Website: bh-photo
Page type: address-validator
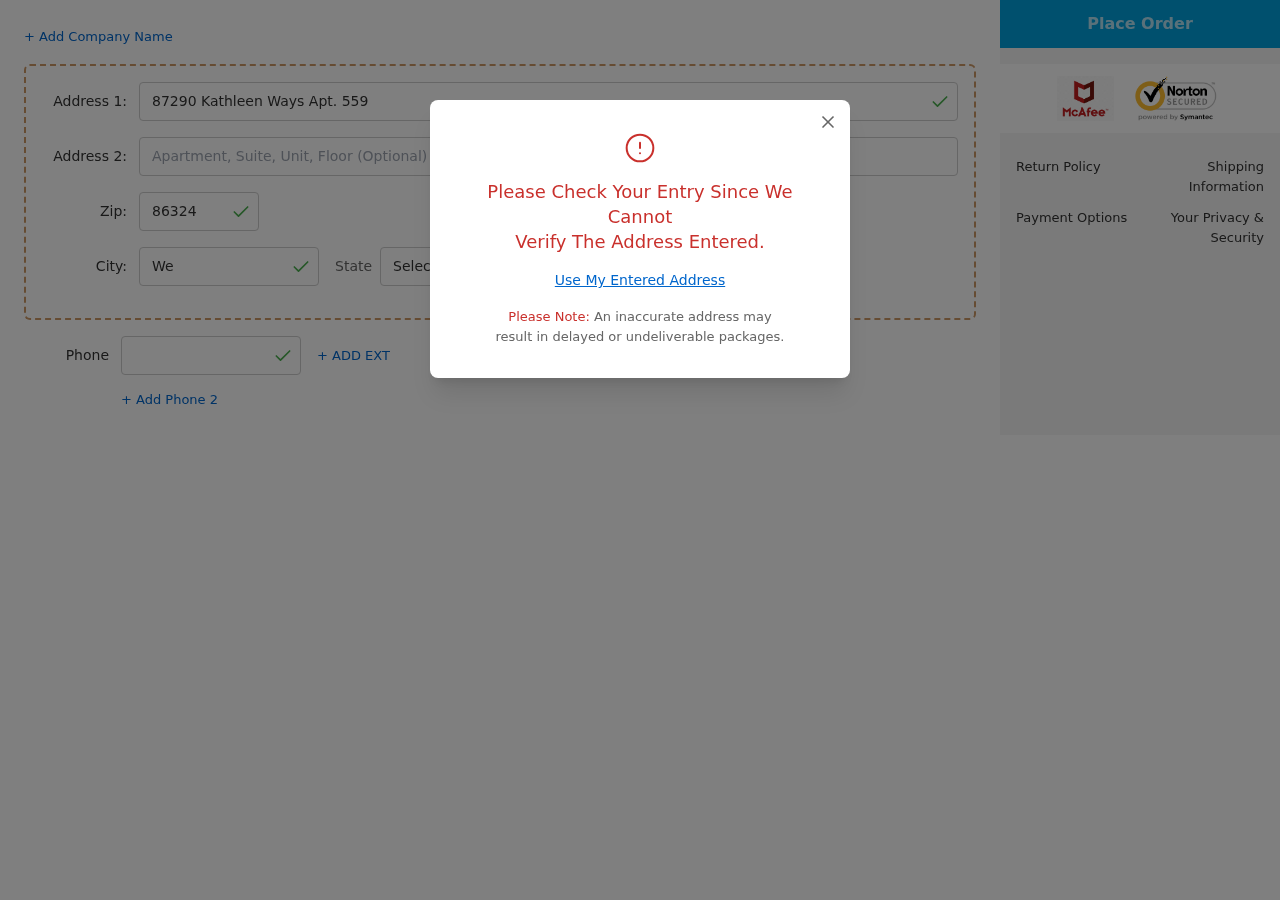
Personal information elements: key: PII_CITY
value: West Jacob
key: PII_PHONE
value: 2127052656
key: PII_POSTCODE
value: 86324
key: PII_STATE_ABBR
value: CO
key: PII_STREET
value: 87290 Kathleen Ways Apt. 559